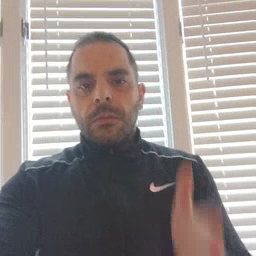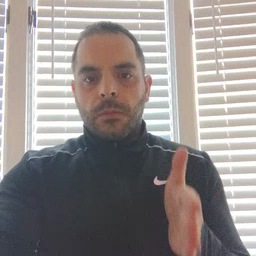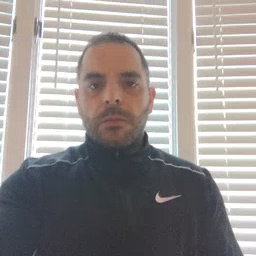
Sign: beside